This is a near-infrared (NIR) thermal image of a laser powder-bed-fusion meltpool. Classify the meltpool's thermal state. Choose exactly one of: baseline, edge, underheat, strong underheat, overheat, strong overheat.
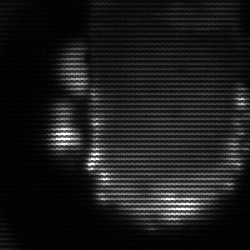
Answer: baseline